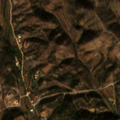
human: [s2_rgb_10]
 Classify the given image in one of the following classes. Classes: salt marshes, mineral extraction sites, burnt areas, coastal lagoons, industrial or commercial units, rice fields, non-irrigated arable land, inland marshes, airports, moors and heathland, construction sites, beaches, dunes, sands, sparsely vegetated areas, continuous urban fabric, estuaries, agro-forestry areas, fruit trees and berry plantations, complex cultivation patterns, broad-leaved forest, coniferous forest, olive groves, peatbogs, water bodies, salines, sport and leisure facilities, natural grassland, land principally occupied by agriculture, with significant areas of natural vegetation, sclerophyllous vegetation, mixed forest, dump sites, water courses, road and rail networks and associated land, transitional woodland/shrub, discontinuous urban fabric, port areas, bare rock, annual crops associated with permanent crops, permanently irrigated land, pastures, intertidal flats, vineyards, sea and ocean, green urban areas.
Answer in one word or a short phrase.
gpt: complex cultivation patterns, land principally occupied by agriculture, with significant areas of natural vegetation, sclerophyllous vegetation, transitional woodland/shrub